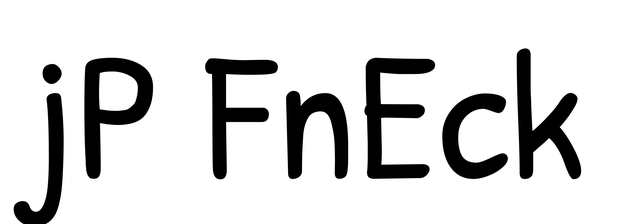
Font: PatrickHand-Regular